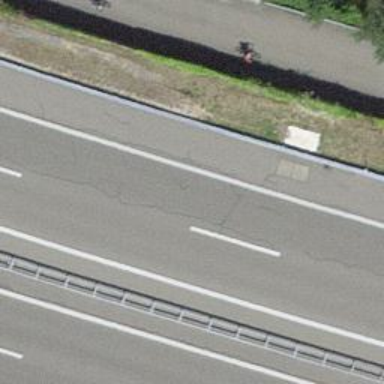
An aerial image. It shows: Motorway.